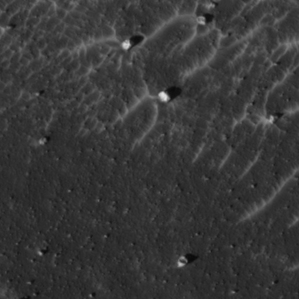
Label: non_frost